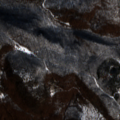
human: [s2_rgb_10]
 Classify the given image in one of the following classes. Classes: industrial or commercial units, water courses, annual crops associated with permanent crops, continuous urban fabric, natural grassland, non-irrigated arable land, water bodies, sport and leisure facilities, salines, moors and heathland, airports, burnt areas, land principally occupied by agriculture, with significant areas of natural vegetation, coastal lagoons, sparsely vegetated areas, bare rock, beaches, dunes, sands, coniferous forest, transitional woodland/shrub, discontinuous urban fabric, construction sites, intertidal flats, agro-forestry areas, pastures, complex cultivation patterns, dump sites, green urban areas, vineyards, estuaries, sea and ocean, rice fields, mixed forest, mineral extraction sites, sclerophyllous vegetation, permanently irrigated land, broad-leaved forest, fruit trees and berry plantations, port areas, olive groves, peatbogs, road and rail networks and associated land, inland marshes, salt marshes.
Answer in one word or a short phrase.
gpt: broad-leaved forest, mixed forest